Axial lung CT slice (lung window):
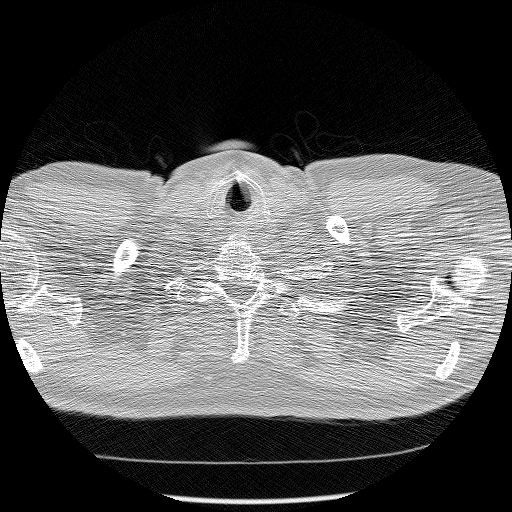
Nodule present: no